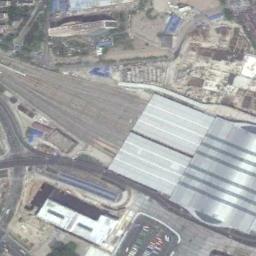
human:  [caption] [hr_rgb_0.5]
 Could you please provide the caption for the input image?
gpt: Rails getting out of the huge silver rectangular ceiling are into confluence area .

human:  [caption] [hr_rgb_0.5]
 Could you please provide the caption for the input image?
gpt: There is a railway station under construction in the suburbs .

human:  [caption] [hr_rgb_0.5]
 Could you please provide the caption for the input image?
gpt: The railway station has some railways and a big building .

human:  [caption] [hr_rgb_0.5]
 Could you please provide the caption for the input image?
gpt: There are many buildings of different shapes beside the railway station .

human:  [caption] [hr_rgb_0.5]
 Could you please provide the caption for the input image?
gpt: There are some buildings beside the railway station with a white and silver roof .